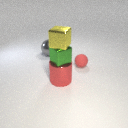
small red rubber sphere in front of large gray metal sphere